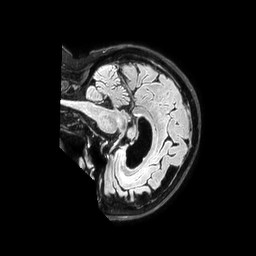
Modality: FLAIR
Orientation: sagittal
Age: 73
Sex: female
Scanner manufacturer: philips
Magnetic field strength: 3 T
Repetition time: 4.8 s
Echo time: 0.34 s